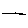
Label: line